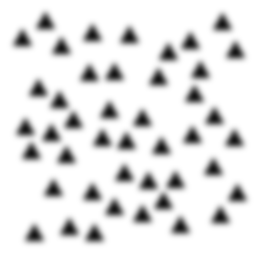
Squares: 0
Triangles: 44
Stars: 0
Total shapes: 44